You are looking at a signal-to-image encoding: consecutive vibration samples arranged as the rows of a grayscale square. Diagnose the bearing from this image, choosing from: normal, inner_race, outer_race, ball.
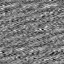
Answer: normal